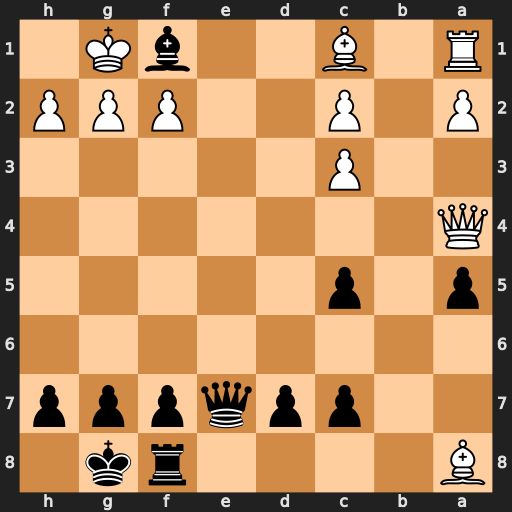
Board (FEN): B4rk1/2ppqppp/8/p1p5/Q7/2P5/P1P2PPP/R1B2bK1
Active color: b
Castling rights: -
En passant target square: -
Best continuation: Qe1 Bb2 Re8 Rxe1 Rxe1 f3 Bb5+ Kf2 Rf1+ Ke3 Bxa4